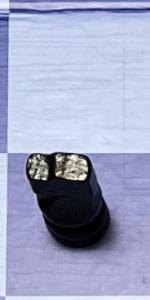
Label: Knight_Black